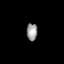
Tissue: lung
Cell type: Endothelial cells
Senescence score: 0.5632
Nuclear area (px): 187
Mean DAPI intensity: 148.791